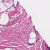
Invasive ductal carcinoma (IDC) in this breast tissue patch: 0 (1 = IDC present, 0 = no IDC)